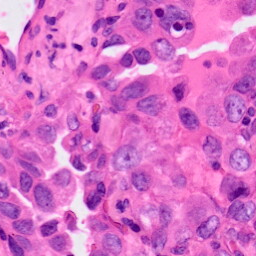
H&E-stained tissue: Lung